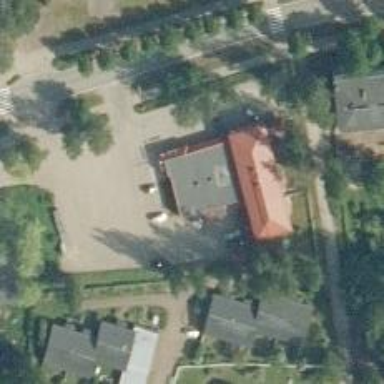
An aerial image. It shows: Post office.